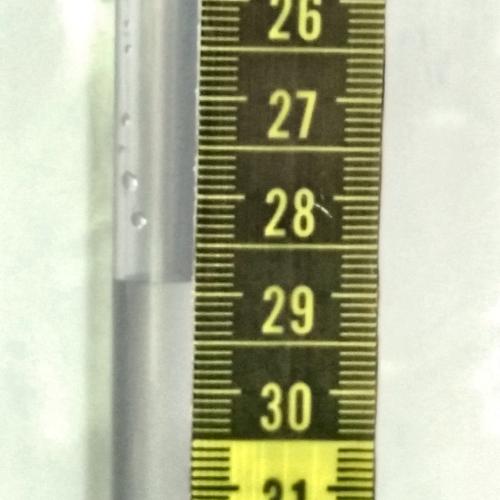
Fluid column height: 28.9 cm